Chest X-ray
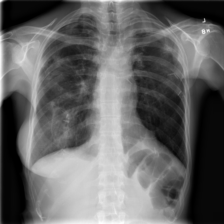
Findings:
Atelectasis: negative
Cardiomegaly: negative
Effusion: negative
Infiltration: negative
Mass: negative
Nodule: negative
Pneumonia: negative
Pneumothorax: negative
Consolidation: negative
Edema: negative
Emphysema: negative
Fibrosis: positive
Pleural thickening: negative
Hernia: negative